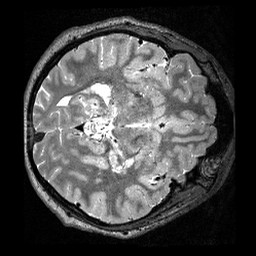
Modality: T2w
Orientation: axial
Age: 26
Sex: male
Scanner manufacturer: siemens
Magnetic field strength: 3 T
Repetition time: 3.2 s
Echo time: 0.479 s